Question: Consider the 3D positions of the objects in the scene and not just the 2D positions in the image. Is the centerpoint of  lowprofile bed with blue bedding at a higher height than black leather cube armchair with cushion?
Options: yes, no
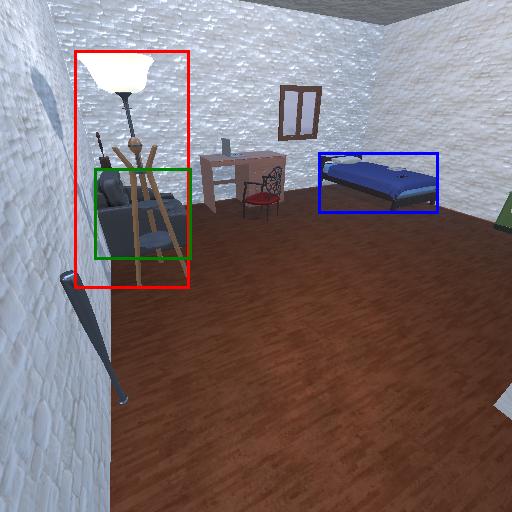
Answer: yes